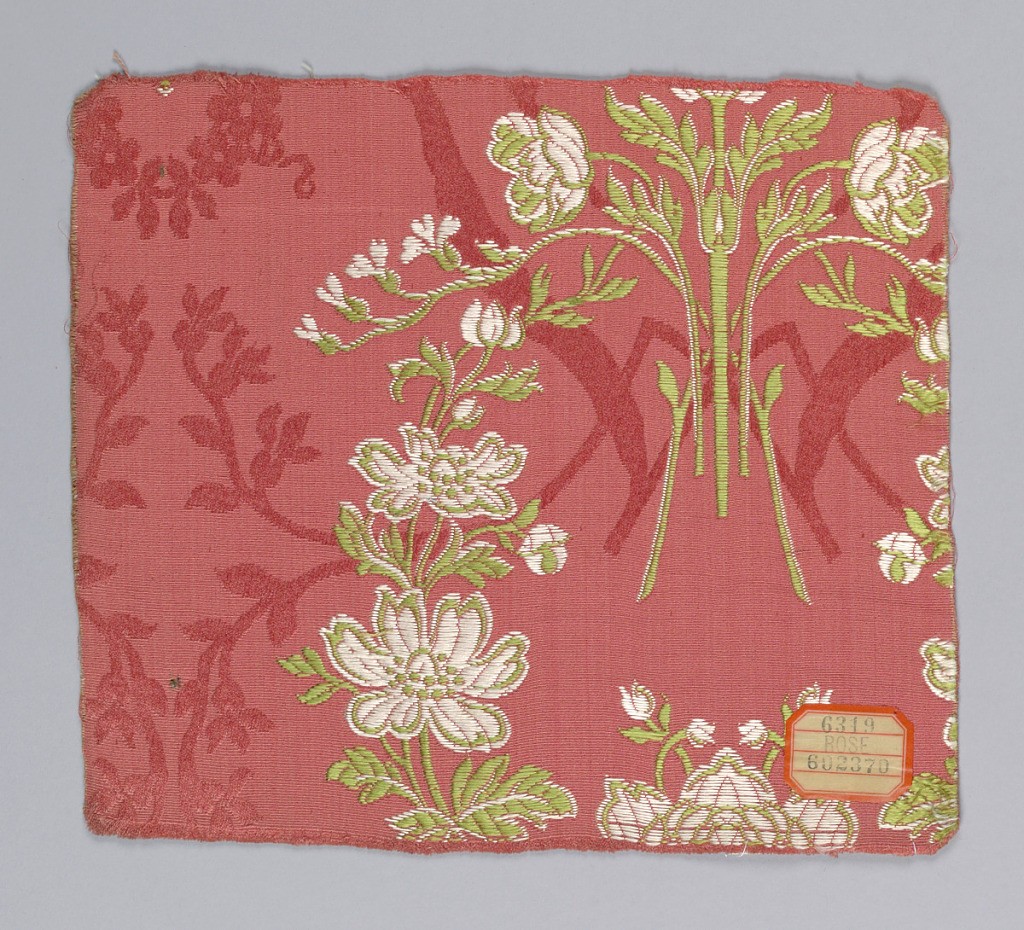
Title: Samples
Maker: Orinoka Mills, Philadelphia, Pennsylvania, USA
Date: ca. 1910
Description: a. green ground with pink flowers and dark green leaves and stems
b. beige ground with pink flowers and green leaves
c. dark red ground with gold/beige flowers and dark green leaves and stems
d. rust color ground with gold/beige flowers and dark green leaves and stems
e. orange/pink ground with white flowers and green leaves and stems
f. green ground with gold/beige flowers and dark red leaves and stems
g. gold/beige ground with orange/pink flowers and green leaves and stems